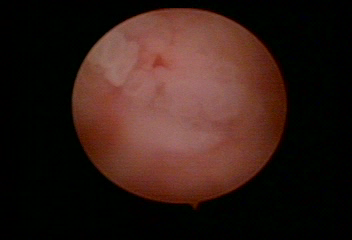
Modality: WLC
Class: Malignant
Subclass: LowGradePapillary
Lesion: L1
Stage: Ta
Morphology: Papillary
Bladder cancer association: Yes
Annotated structures: Tumor